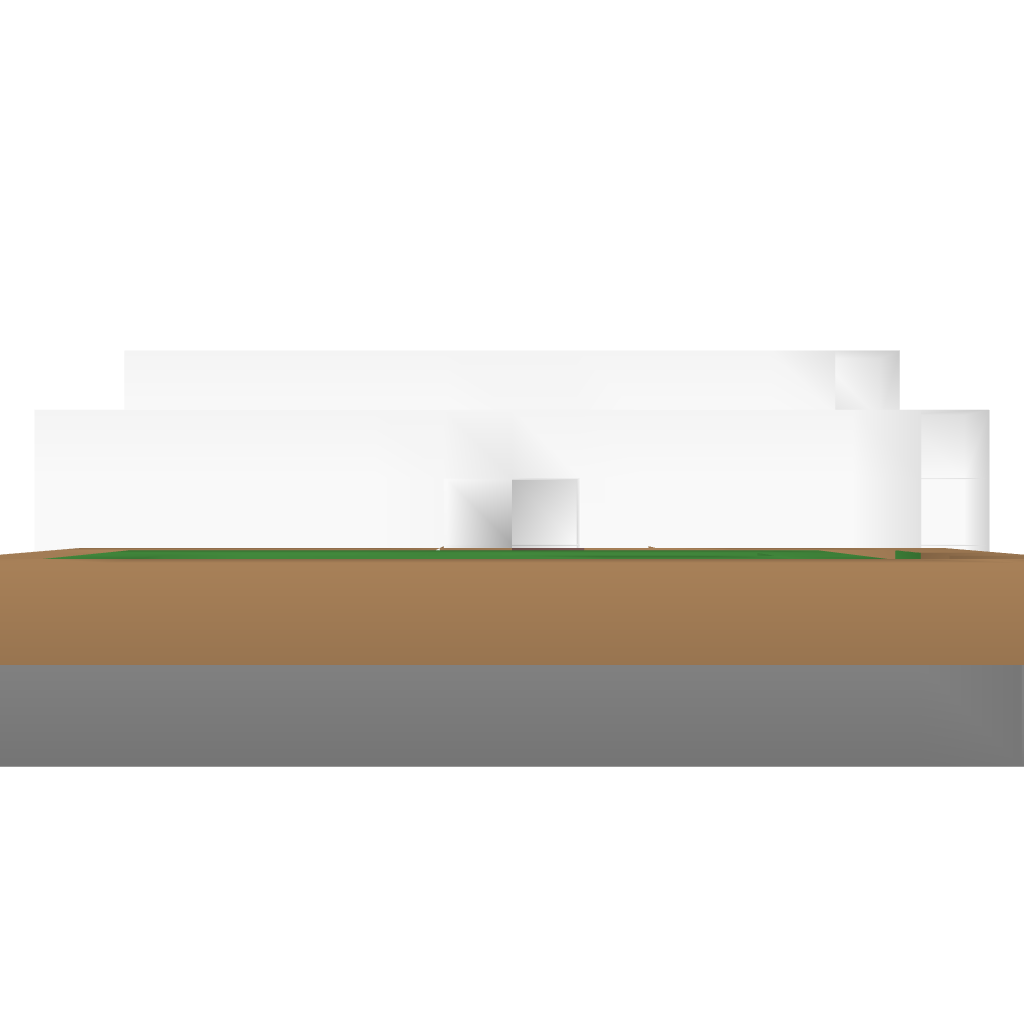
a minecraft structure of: A little small house from glass blocked no roof